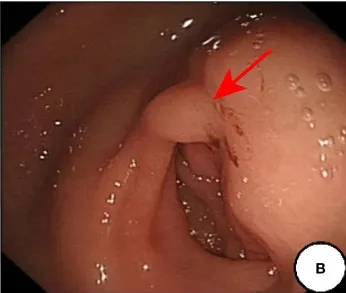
The preoperative examination results and surgical specimen. Endoscopic images of the ultrasonic gastroscope.
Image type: endoscopy (gi_endoscopy)